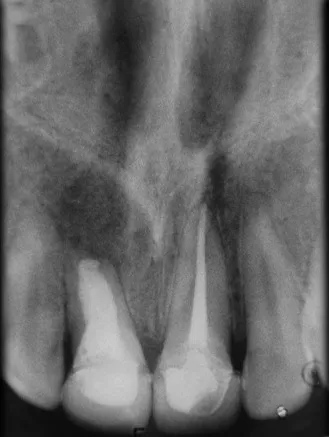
Radiograph at 1 year.
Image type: radiology (x_ray)